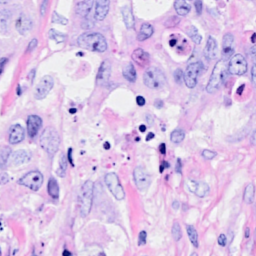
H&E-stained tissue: Breast